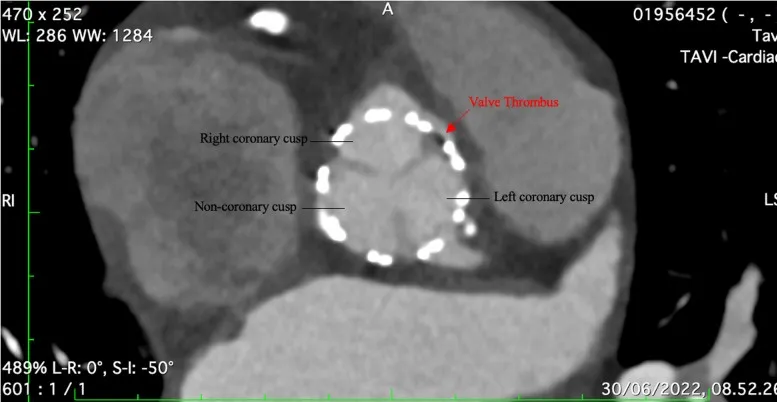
CT angiography showing a small thrombus between the right coronary and left coronary cusp.
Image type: radiology (ct)